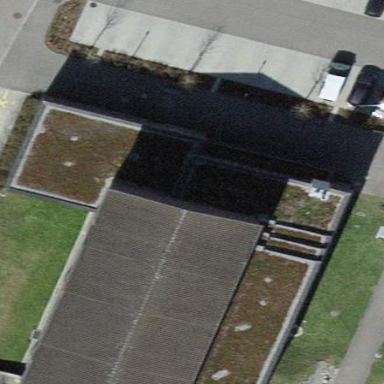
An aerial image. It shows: School building.